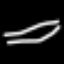
Label: line